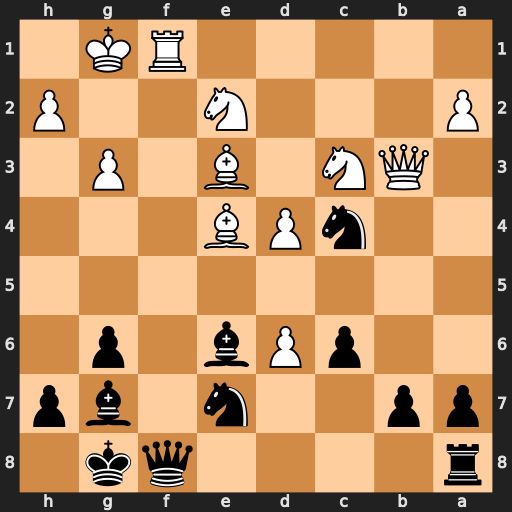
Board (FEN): r4qk1/pp2n1bp/2pPb1p1/8/2nPB3/1QN1B1P1/P3N2P/5RK1
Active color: b
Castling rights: -
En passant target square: -
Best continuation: Qxf1+ Kxf1 Nxe3+